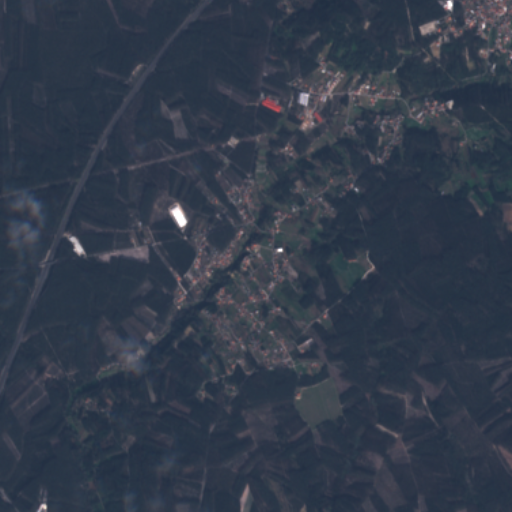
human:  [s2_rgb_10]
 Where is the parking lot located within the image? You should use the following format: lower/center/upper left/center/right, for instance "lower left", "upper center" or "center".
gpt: There is no parking lot in the image.